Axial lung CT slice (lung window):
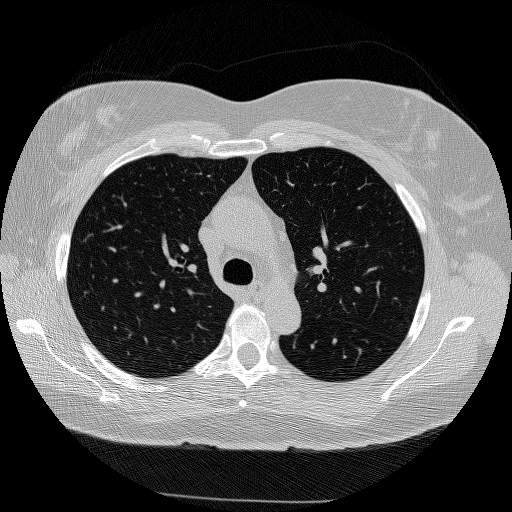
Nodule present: no